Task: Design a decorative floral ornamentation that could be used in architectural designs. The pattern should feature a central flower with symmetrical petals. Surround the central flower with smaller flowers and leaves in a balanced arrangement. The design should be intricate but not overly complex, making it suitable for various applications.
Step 587:
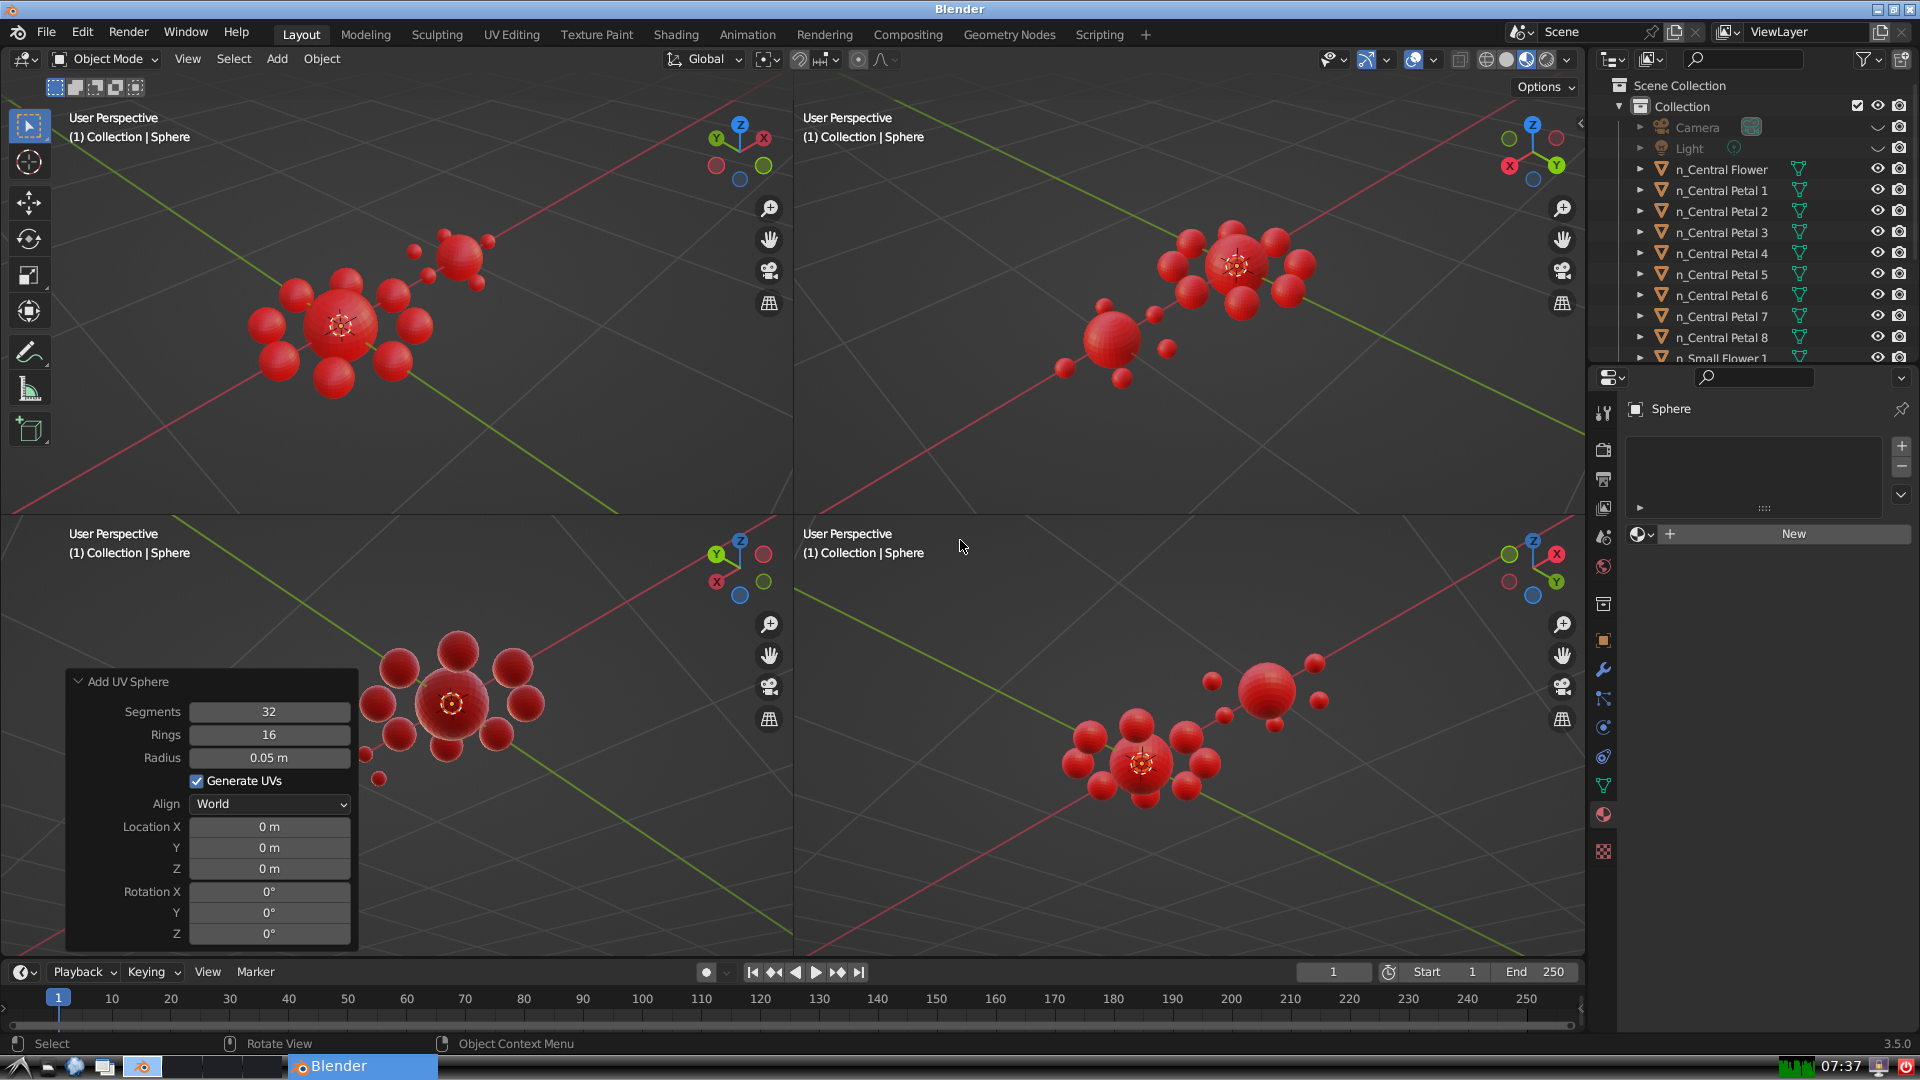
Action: {"key_press": ['Ctrl, Home']}